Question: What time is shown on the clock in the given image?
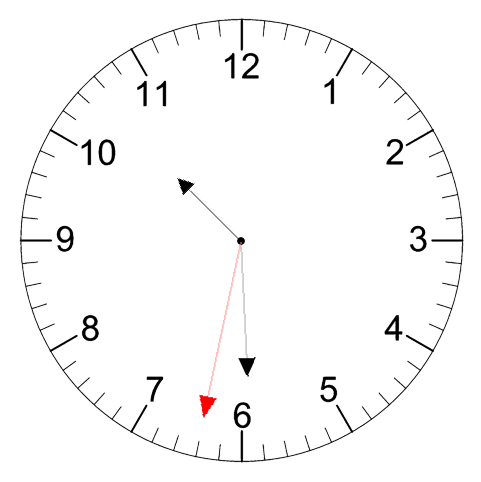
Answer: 10:29:32